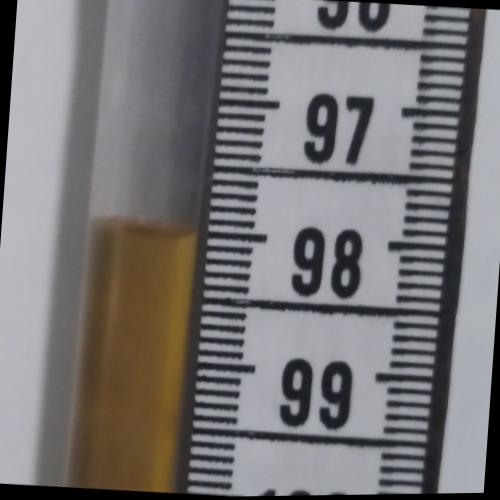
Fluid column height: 98.0 cm